Question: I wanted to design a translucent menubar, including menu and menu item, so I used , and to complete the code. That means my codes I just like to following one.
'''
import java.awt.BorderLayout;
import java.awt.Color;
import java.awt.Dimension;
import java.awt.Font;
import java.awt.Graphics;
import java.awt.Image;
import java.awt.Point;
import java.awt.Toolkit;
import java.awt.event.MouseAdapter;
import java.awt.event.MouseEvent;
import javax.swing.BorderFactory;
import javax.swing.JButton;
import javax.swing.JComponent;
import javax.swing.JFrame;
import javax.swing.JLabel;
import javax.swing.JMenu;
import javax.swing.JMenuBar;
import javax.swing.JMenuItem;
import javax.swing.JPanel;
import javax.swing.JPasswordField;
import javax.swing.JTextArea;
import javax.swing.JTextField;
import javax.swing.plaf.basic.BasicMenuItemUI;
import javax.swing.plaf.basic.BasicMenuUI;
public class Library extends JFrame {
private int FRAME_WIDTH = SizeCtrl.mainFrameSizeCtrl().width; // Main frame's width
private int FRAME_HEIGHT = SizeCtrl.mainFrameSizeCtrl().height; // Main frame's height
private String title = "Library Management System?"; // System name
private String copyright = "<html><b>Designer: RyougiChan &nbsp;&nbsp;&nbsp;&nbsp;&nbsp;&nbsp;&nbsp;"
+ "Email : ryougi.chan.fire@gmail.com<br/></b></html>"; // copyright in bottom
private String libImgURL = "res\Library.jpg";
private String mLogoURL = "res\ryougi_logo.png"; // designer logo
private String sLogoURL = "res\LMS.png"; // Systen logo
private String[] manage = new String[] {"Books M", "Personel M", "Other M", "System M"}; // text of menu
private String[] bookMng = new String[] {"borrow", " remand ", "buy", "donate ", "search"}; // text of menu items
private String[] userMng = new String[] {"operator", "student", "teacher"};
private String[] otherMng = new String[] {"authority", "fine"};
private String[] sysMng = new String[] {"Message", "Update"};
private Toolkit toolkit = Toolkit.getDefaultToolkit();; // Get system tookit
private final int SCREEN_WIDTH = toolkit.getScreenSize().width; // Get current screen width
private final int SCREEN_HEIGHT = toolkit.getScreenSize().height; // Get current screen height
private Color bgColor = new Color(0, 0, 0, 0.25f); // Background color most used
private Color fgColor = Color.WHITE; // Foreground color most used
private JPanel rootPanel; // Create a root panel
private JMenuBar jMenuBar; // A menu bar
private JMenu menu; // menus on menu bar
private JMenuItem menuItem; // items on menu
private JPanel bodyPanel; // A panel below the menu bar
private JPanel mlogo, slogo; // two logo container
private JPanel footPanel; // The last panel on root panel
private JLabel footLabel; // label on foot panel
private MenuMouseAdapter menuAdapter; // mouse event listener
private MenuItemMouseAdapter menuItemAdapter; // mouse event listener
public void initModule() {
/*
* RyougiModule is a class to include all of my self-define module
* RyougiModule.ImagePanel() is a panel to show a panel with background image
* RyougiModule.NoticeLabel() is a label which can set properties of font, bounds and etc.
*/
rootPanel = RyougiModule.ImagePanel(this, libImgURL, FRAME_WIDTH, FRAME_HEIGHT-30, 0, 0);
jMenuBar = new MainMenuBar();
bodyPanel = new JPanel();
footPanel = new JPanel();
footLabel = RyougiModule.NoticeLabel(footPanel, copyright, 16, null, fgColor);
}
public Library() {
super();
frameSizeCtrl();
setTitle(title);
setLocation(LocationCtrl.mainFrameLocationCtrl());
setDefaultCloseOperation(JFrame.EXIT_ON_CLOSE);
setLayout(null);
initModule();
rootPanel.setLayout(null);
rootPanel.setBackground(Color.PINK);
addBodyPanel();
addBodyDetail();
addFootPanel();
add(rootPanel);
setJMenuBar(addMenuBar());
setResizable(false);
}
/**
* Add a menu bar, and add menu into it.
* @return Return a menu bar with specific style.
*/
public JMenuBar addMenuBar() {
jMenuBar.setBackground(bgColor);
jMenuBar.setBorder(null);
jMenuBar.setPreferredSize(new Dimension(getWidth(), 40));
for (int i = 0; i < manage.length; i++) {
String s = manage[i];
addMenu(s);
switch (i) {
case 0:
addMenuItem(bookMng);
break;
case 1:
addMenuItem(userMng);
break;
case 2:
addMenuItem(otherMng);
break;
case 3:
addMenuItem(sysMng);
break;
default:
break;
}
}
return jMenuBar;
}
/**
* Add menu into menu bar
* @param s Text to display on menu
*/
public void addMenu (String s) {
menu = new JMenu(s);
menuAdapter = new MenuMouseAdapter(menu, bgColor, fgColor);
menu.setBorder(null);
menu.setBackground(bgColor);
menu.setForeground(fgColor);
menu.addMouseListener(menuAdapter);
jMenuBar.add(menu);
}
/**
* Add menu item to menu to display a drop down menu
* @param s Text to show on menu items
*/
public void addMenuItem (String[] s) {
for (int j = 0; j < s.length; j++) {
menuItem = new JMenuItem(s[j]);
menuItemAdapter = new MenuItemMouseAdapter(menuItem, bgColor, fgColor);
menuItem.setBackground(bgColor);
menuItem.setForeground(Color.BLUE);
menuItem.setBorder(null);
menuItem.setPreferredSize(new Dimension(60, 40));
menu.add(menuItem);
}
}
/**
* Add panel below the menu bar
* Including twoLogo
*/
public void addBodyPanel() {
bodyPanel.setLayout(null);
bodyPanel.setPreferredSize(new Dimension(getWidth(), getHeight() - 30 - getWidth()*57/800));
bodyPanel.setBackground(new Color(1.0f, 1.0f, 1.0f, 0.25f));
bodyPanel.setForeground(null);
bodyPanel.setBounds(0, 0, FRAME_WIDTH, FRAME_HEIGHT-110);
rootPanel.add(bodyPanel);
}
/**
* Add two logo to body panel
*/
public void addBodyDetail() {
int MLogoX = FRAME_WIDTH * 19/25, MLogoY = 30, // Location of mLogo;
SLogoX =FRAME_WIDTH * 13/20, SLogoY = FRAME_HEIGHT * 10/15; // Location of sLogo;
mlogo = new ImagePanel(mLogoURL, FRAME_WIDTH * 5/24, FRAME_WIDTH * 5/91, MLogoX, MLogoY); // ?????logo
bodyPanel.add(mlogo);
slogo = new ImagePanel(sLogoURL, FRAME_WIDTH * 5/16, FRAME_WIDTH * 5/64, SLogoX, SLogoY);
bodyPanel.add(slogo);
}
/**
* Add panel in bottom to display the copyright message
* Including a Jlabel to show message
*/
public void addFootPanel() {
footPanel.setBackground(new Color(0, 0, 0, 0));
footPanel.setForeground(null);
footLabel.setBackground(null);
footLabel.setForeground(fgColor);
footPanel.setBounds(0, FRAME_HEIGHT-110, FRAME_WIDTH,40);
footPanel.add(footLabel);
rootPanel.add(footPanel);
}
/**
* Control the size of frame
*/
public void frameSizeCtrl() {
Dimension dimension = SizeCtrl.mainFrameSizeCtrl();
setSize(dimension);
}
}
class MenuItemMouseAdapter extends MouseAdapter {
private JMenuItem menuItem;
private MenuItemUI menuItemUI;
public MenuItemMouseAdapter(JMenuItem menuItem, Color bgColor, Color fgColor) {
this.menuItem = menuItem;
menuItemUI = new MenuItemUI(bgColor, fgColor);
MenuItemExitedUI exitedUI = new MenuItemExitedUI();
}
@Override
public void mouseEntered(MouseEvent e) {
System.out.println("Entered");
menuItem.setUI(menuItemUI);
menuItem.setBorder(null);
}
@Override
public void mouseExited(MouseEvent e) {
System.out.println("Exited");
menuItem.setUI(null);
menuItem.setUI(menuItemUI);
menuItem.setBorder(null);
}
}
class MenuMouseAdapter extends MouseAdapter {
private JMenu menu;
private MenuUI menuUI;
public MenuMouseAdapter(JMenu menu, Color bgColor, Color fgColor) {
this.menu = menu;
this.menuUI = new MenuUI(bgColor, fgColor);
}
@Override
public void mouseEntered(MouseEvent e) {
menu.setUI(menuUI);
menu.setBorder(null);
}
}
class ImagePanel extends JPanel {
private Toolkit toolkit = Toolkit.getDefaultToolkit();
private String imgURL = "res\ryougi_img.png";
private int imgWidth, imgHeight, x, y;
public ImagePanel(String imgURL, int imgWidth, int imgHeight, int x, int y) {
this.imgURL = imgURL;
this.imgWidth = imgWidth;
this.imgHeight = imgHeight;
this.setBounds(x, y, imgWidth, imgHeight);
setBackground(new Color(0, 0, 0, 0));
}
@Override
protected void paintComponent(Graphics g) {
super.paintComponent(g);
Image img = toolkit.getImage(imgURL);
g.drawImage(img, 0, 0, imgWidth, imgHeight, this);
}
}
class MainMenuBar extends JMenuBar {
private Toolkit toolkit = Toolkit.getDefaultToolkit();
private String imgURL = "res\library_top.jpg";
public MainMenuBar() {
this.setForeground(Color.WHITE);
}
@Override
protected void paintComponent(Graphics g) {
super.paintComponent(g);
Image img = toolkit.getImage(imgURL);
g.drawImage(img, 0, 0, getWidth(), getHeight(), this);
}
}
class RyougiModule {
private static Color LIGHT_BLUE_COLOR = new Color(120, 150, 232); // Xi Tong Zhu Ti Yan Se
private static JPanel tPanel; // Dai Biao Qian De Shu Ru Kuang Mian Ban
private static JLabel tLabel;
private static JTextField tField;
private static JPanel pPanel; // Dai Biao Qian De Mi Ma Shu Ru Kuang Mian Ban
private static JLabel pLabel;
private static JPasswordField pField;
private static JPanel imgPanel; // Dai Bei Jing De Mian Ban
private static JButton colorBtn; // Dai Yan Se An Niu
private static JLabel nLabel; // Dai Yan Se Wen Ben
private static JTextArea tArea; // Wen Ben Qu Yu
/**
* Dai Biao Qian De Wen Ben Shu Ru Kuang ,Biao Qian Yan Se He Shu Ru Kuang Yan Se --> Color(120, 150, 232)
* @param c Fu Zu Jian
* @param label Biao Qian Xian Shi De Wen Ben
* @param text Shu Ru Kuang Xian Shi De Wen Ben
* @param x Dang Fu Bu Ju setLayout(null) Shi ,Zhong Xin Ding Wei Zu Jian De Shui Ping Wei Zhi
* @param y Dang Fu Bu Ju setLayout(null) Shi ,Zhong Xin Ding Wei Zu Jian De Chui Zhi Wei Zhi
*/
public static JPanel TextFieldWithLabel(JComponent c, String label, String text, int fontSize, int x, int y) {
tPanel = new JPanel();
tLabel = new JLabel(label);
tField = new JTextField(text);
tLabel.setForeground(LIGHT_BLUE_COLOR);
tLabel.setFont(new Font("", Font.BOLD, fontSize));
tField.setPreferredSize(new Dimension(180, 30));
tField.setBorder(BorderFactory.createEtchedBorder(LIGHT_BLUE_COLOR, LIGHT_BLUE_COLOR));
tField.setForeground(LIGHT_BLUE_COLOR);
tField.setBackground(null);
tPanel.setBounds(x, y, 280, 40);
tPanel.add(tLabel);
tPanel.add(tField);
return tPanel;
}
/**
* Dai Biao Qian De Wen Ben Shu Ru Kuang ,Biao Qian Yan Se He Shu Ru Kuang Yan Se --> Color(120, 150, 232)
* @param c Fu Zu Jian
* @param label Biao Qian Xian Shi De Wen Ben
* @param text Shu Ru Kuang Xian Shi De Wen Ben
*/
public static JPanel TextFieldWithLabel(JComponent c, String label, String text, int fontSize) {
tPanel = new JPanel();
tLabel = new JLabel(label);
tField = new JTextField(text);
tLabel.setForeground(LIGHT_BLUE_COLOR);
tLabel.setFont(new Font("", Font.BOLD, fontSize));
tField.setPreferredSize(new Dimension(180, 30));
tField.setBorder(BorderFactory.createEtchedBorder(LIGHT_BLUE_COLOR, LIGHT_BLUE_COLOR));
tField.setForeground(LIGHT_BLUE_COLOR);
tField.setBackground(null);
tPanel.add(tLabel);
tPanel.add(tField);
return tPanel;
}
/**
* Dai Biao Qian De Mi Ma Shu Ru Kuang ,Biao Qian Yan Se He Shu Ru Kuang Yan Se --> Color(120, 150, 232)
* @param c Fu Zu Jian
* @param label Biao Qian Xian Shi De Wen Ben
* @param text Shu Ru Kuang Xian Shi De Wen Ben
* @param x Dang Fu Bu Ju setLayout(null) Shi ,Zhong Xin Ding Wei Zu Jian De Shui Ping Wei Zhi
* @param y Dang Fu Bu Ju setLayout(null) Shi ,Zhong Xin Ding Wei Zu Jian De Chui Zhi Wei Zhi
*/
public static JPanel PasswordFieldWithLabel(JComponent c, String label, String text, int fontSize, int x, int y) {
pPanel = new JPanel();
pLabel = new JLabel(label);
pField = new JPasswordField(text);
pLabel.setForeground(LIGHT_BLUE_COLOR);
pLabel.setFont(new Font("", Font.BOLD, fontSize));
pField.setPreferredSize(new Dimension(180, 30));
pField.setBorder(BorderFactory.createEtchedBorder(LIGHT_BLUE_COLOR, LIGHT_BLUE_COLOR));
pField.setForeground(LIGHT_BLUE_COLOR);
pField.setBackground(null);
pPanel.setBounds(x, y, 240, 40);
pPanel.add(pLabel);
pPanel.add(pField);
return pPanel;
}
/**
* Dai Biao Qian De Mi Ma Shu Ru Kuang ,Biao Qian Yan Se He Shu Ru Kuang Yan Se --> Color(120, 150, 232) Qian Lan Se
* @param c Fu Zu Jian
* @param label Biao Qian Xian Shi De Wen Ben
* @param text Shu Ru Kuang Xian Shi De Wen Ben
*/
public static JPanel PasswordFieldWithLabel(JComponent c, String label, String text, int fontSize) {
pPanel = new JPanel();
pLabel = new JLabel(label);
pField = new JPasswordField(text);
pLabel.setForeground(LIGHT_BLUE_COLOR);
pLabel.setFont(new Font("", Font.BOLD, fontSize));
pField.setPreferredSize(new Dimension(180, 30));
pField.setBorder(BorderFactory.createEtchedBorder(LIGHT_BLUE_COLOR, LIGHT_BLUE_COLOR));
pField.setForeground(LIGHT_BLUE_COLOR);
pField.setBackground(null);
pPanel.add(pLabel);
pPanel.add(pField);
return pPanel;
}
/**
* Tu Pian Bei Jing Mian Ban ,Jia Zai Bei Jing Tu Pian Deng Qing Kuang Shi Yong
* @param c Fu Zu Jian
* @param imgURL Tu Pian De Cun Fang Lu Jing
* @param imgWidth She Zhi Tu Pian Kuan Du
* @param imgHeight She Zhi Tu Pian Gao Du
* @param x She Zhi Tu Pian Shui Ping Wei Zhi
* @param y She Zhi Tu Pian Chui Zhi Wei Zhi
*/
public static JPanel ImagePanel(JComponent c, String imgURL, int imgWidth, int imgHeight, int x, int y) {
imgPanel = new ImagePanel(imgURL, imgWidth, imgHeight, x, y);
return imgPanel;
}
/**
* Tu Pian Bei Jing Mian Ban ,Jia Zai Bei Jing Tu Pian Deng Qing Kuang Shi Yong
* @param f Fu Chuang Kou
* @param imgURL Tu Pian De Cun Fang Lu Jing
* @param imgWidth She Zhi Tu Pian Kuan Du
* @param imgHeight She Zhi Tu Pian Gao Du
* @param x She Zhi Tu Pian Shui Ping Wei Zhi
* @param y She Zhi Tu Pian Chui Zhi Wei Zhi
*/
public static JPanel ImagePanel(JFrame f, String imgURL, int imgWidth, int imgHeight, int x, int y) {
imgPanel = new ImagePanel(imgURL, imgWidth, imgHeight, x, y);
return imgPanel;
}
/**
* Bei Jing Yan Se Wei color De An Niu
* @param c Fu Zu Jian
* @param label An Niu Wen Ben
* @param color An Niu Bei Jing Yan Se
* @param btnWidth An Niu Kuan Du ,Duo Shu Qing Kuang Xia Ke She Wei 90
* @param btnHeight An Niu Gao Du ,Duo Shu Qing Kuang Xia Ke She Wei 30
* @param x An Niu De Shui Ping Wei Zhi
* @param y An Niu De Chui Zhi Wei Zhi
*/
public static JButton ColorButton(JComponent c, String label, int fontSize, Color color, int btnWidth, int btnHeight, int x, int y) {
colorBtn = new JButton(label);
colorBtn.setFont(new Font("", Font.BOLD, fontSize));
colorBtn.setBackground(color);
colorBtn.setForeground(Color.WHITE);
colorBtn.setBorder(null);
colorBtn.setPreferredSize(new Dimension(90, 30));
colorBtn.setBounds(x, y, btnWidth, btnHeight);
return colorBtn;
}
/**
* Bei Jing Yan Se Wei color De An Niu
* @param c Fu Zu Jian
* @param label An Niu Wen Ben
* @param color An Niu Bei Jing Yan Se
* @param btnWidth An Niu Kuan Du ,Duo Shu Qing Kuang Xia Ke She Wei 90
* @param btnHeight An Niu Gao Du ,Duo Shu Qing Kuang Xia Ke She Wei 30
*/
public static JButton ColorButton(JComponent c, String label, int fontSize, Color color, int btnWidth, int btnHeight) {
colorBtn = new JButton(label);
colorBtn.setFont(new Font("", Font.BOLD, fontSize));
colorBtn.setBackground(color);
colorBtn.setForeground(Color.WHITE);
colorBtn.setBorder(null);
colorBtn.setPreferredSize(new Dimension(90, 30));
return colorBtn;
}
/**
* Dai Yang Shi De Ti Shi Wen Ben Xin Xi ,Ju You Qian Jing Se (Wen Ben Yan Se )He Bei Jing Se Shu Xing ,Wei Zhi ,Kuan Gao Deng
* @param c Fu Zu Jian
* @param label Wen Ben Xin Xi
* @param fontSize Wen Ben Zi Ti Da Xiao
* @param bgColor Wen Ben Bei Jing Se
* @param fgColor Wen Ben Qian Jing Se (Wen Ben Yan Se )
* @param width Wen Ben Zu Jian Kuan Du
* @param height Wen Ben Zu Jian Gao Du
* @param x Wen Ben De Shui Ping Wei Zhi
* @param y Wen Ben De Chui Zhi Wei Zhi
*/
public static JLabel NoticeLabel(JComponent c, String label, int fontSize, Color bgColor, Color fgColor, int width, int height, int x, int y) {
nLabel = new JLabel(label);
nLabel.setFont(new Font("", Font.BOLD, fontSize));
nLabel.setBackground(bgColor);
nLabel.setForeground(fgColor);
nLabel.setBounds(x, y, width, height);
return nLabel;
}
/**
* Dai Yang Shi De Ti Shi Wen Ben Xin Xi ,Ju You Qian Jing Se (Wen Ben Yan Se )He Bei Jing Se Shu Xing Deng
* @param c Fu Zu Jian
* @param label Wen Ben Xin Xi
* @param fontSize Wen Ben Zi Ti Da Xiao
* @param bgColor Wen Ben Bei Jing Se
* @param fgColor Wen Ben Qian Jing Se (Wen Ben Yan Se )
*/
public static JLabel NoticeLabel(JComponent c, String label, int fontSize, Color bgColor, Color fgColor) {
nLabel = new JLabel(label);
nLabel.setFont(new Font("", Font.BOLD, fontSize));
nLabel.setBackground(bgColor);
nLabel.setForeground(fgColor);
return nLabel;
}
public static JTextArea MTextArea(String text,String fontName, int fontStyle, int fontSize, Color bgColor, Color fgColor, int width, int height, int x, int y) {
tArea = new JTextArea(text);
tArea.setFont(new Font(fontName, fontStyle, fontSize));
tArea.setEditable(false);
tArea.setBackground(bgColor);
tArea.setForeground(fgColor);
tArea.setLineWrap(true);
tArea.setBounds(x, y, width, height);
tArea.setBorder(null);
return tArea;
}
}
class LocationCtrl {
private static Toolkit toolkit = Toolkit.getDefaultToolkit(); // Xi Tong Gong Ju Bao
private static final int SCREEN_WIDTH = toolkit.getScreenSize().width; // Huo Qu Dang Qian Zhu Ping Mu Kuan Du
private static final int SCREEN_HEIGHT = toolkit.getScreenSize().height; // Huo Qu Dang Qian Zhu Ping Mu Gao Du
private static final double scale = SCREEN_WIDTH/SCREEN_HEIGHT; // Ping Mu Kuan Gao Bi
private static int FRAME_WIDTH; // Zhu Chuang Kou Kuan Du
private static int FRAME_HEIGHT; // Zhu Chuang Kou Gao Du
private static int MAIN_XL = (SCREEN_WIDTH - SCREEN_HEIGHT*8/5)/2; // Zhu Chuang Kou Shui Ping Wei Zhi (Kuan Ping ,Xia Tong )
private static int MAIN_YL = SCREEN_HEIGHT /20; // Zhu Chuang Kou Chui Zhi Wei Zhi
private static int OTHER_XL = (SCREEN_WIDTH - SCREEN_HEIGHT*4/5)/2; // Qi Ta Chuang Kou Shui Ping Wei Zhi
private static int OTHER_YL = SCREEN_HEIGHT *11/40; // Qi Ta Chuang Kou Chui Zhi Wei Zhi
private static int DIALOG_XL = (SCREEN_WIDTH - SCREEN_HEIGHT*8/15)/2; // Ti Shi Chuang Kou Shui Ping Wei Zhi
private static int DIALOG_YL = SCREEN_HEIGHT * 7/20; // Ti Shi Chuang Kou Chui Zhi Wei Zhi
private static int MAIN_XS = SCREEN_WIDTH /20; // Zhu Chuang Kou Shui Ping Wei Zhi (Zhai Ping ,Xia Tong )
private static int MAIN_YS= (SCREEN_HEIGHT - SCREEN_WIDTH * 81/160) /2; // Zhu Chuang Kou Chui Zhi Wei Zhi
private static int OTHER_XS = SCREEN_WIDTH * 11/40; // Qi Ta Chuang Kou Shui Ping Wei Zhi
private static int OTHER_YS = (SCREEN_HEIGHT - SCREEN_WIDTH * 81/320)/2; // Qi Ta Chuang Kou Chui Zhi Wei Zhi
private static int DIALOG_XS = SCREEN_WIDTH * 7/20; // Ti Shi Chuang Kou Shui Ping Wei Zhi
private static int DIALOG_YS = (SCREEN_HEIGHT - SCREEN_WIDTH * 27/160)/2; // Ti Shi Chuang Kou Chui Zhi Wei Zhi
/**
* Zhu Jie Mian Chuang Kou Chi Cun Kong Zhi
* Ru Guo Dang Qian Ping Mu Chi Cun Kuan Gao Bi Da Yu 16/9,She Zhi Chuang Kou Wei Zhi Wei Ping Mu Gao De 8/5 He 9/10
* Ru Guo Xiao Yu Deng Yu 16/9,She Zhi Chuang Kou Wei Zhi Wei Ping Mu Kuan De 9/10 He 81/160
*/
public static Point mainFrameLocationCtrl() {
if (scale > 16/9) {
return new Point(MAIN_XL, MAIN_YL);
} else {
return new Point(MAIN_XS, MAIN_YS);
}
}
/**
* Ti Shi Chuang Kou Chi Cun Kong Zhi
* Ru Guo Dang Qian Ping Mu Chi Cun Kuan Gao Bi Da Yu 16/9,She Zhi Chuang Kou Wei Zhi Wei Ping Mu Gao De 8/15 He 3/10
* Ru Guo Xiao Yu Deng Yu 16/9,She Zhi Chuang Kou Wei Zhi Wei Ping Mu Kuan De 3/10 He 27/160
*/
public static Point dialogLocationCtrl() {
if (scale > 16/9) {
return new Point(DIALOG_XL, DIALOG_YL);
} else {
return new Point(DIALOG_XS, DIALOG_YS);
}
}
/**
* Qi Ta Jie Mian Chuang Kou Chi Cun Kong Zhi
* Ru Guo Dang Qian Ping Mu Chi Cun Kuan Gao Bi Da Yu 16/9,She Zhi Chuang Kou Wei Zhi Wei Ping Mu Gao De 4/5 He 9/20
* Ru Guo Xiao Yu Deng Yu 16/9,She Zhi Chuang Kou Wei Zhi Wei Ping Mu Kuan De 9/20 He 81/320
*/
public static Point otherFrameLocationCtrl() {
if (scale > 16/9) {
return new Point(OTHER_XL, OTHER_YL);
} else {
return new Point(OTHER_XS, OTHER_YS);
}
}
}
class SizeCtrl {
private static Toolkit toolkit = Toolkit.getDefaultToolkit(); // Xi Tong Gong Ju Bao
private static final int SCREEN_WIDTH = toolkit.getScreenSize().width; // Huo Qu Dang Qian Zhu Ping Mu Kuan Du
private static final int SCREEN_HEIGHT = toolkit.getScreenSize().height; // Huo Qu Dang Qian Zhu Ping Mu Gao Du
private static final double scale = SCREEN_WIDTH/SCREEN_HEIGHT; // Ping Mu Kuan Gao Bi
private static int FRAME_WIDTH; // Zhu Chuang Kou Kuan Du
private static int FRAME_HEIGHT; // Zhu Chuang Kou Gao Du
/**
* Zhu Jie Mian Chuang Kou Chi Cun Kong Zhi
* Ru Guo Dang Qian Ping Mu Chi Cun Kuan Gao Bi Da Yu 16/9,She Zhi Chuang Kou Kuan Gao Chi Cun Wei Ping Mu Gao De 8/5 He 9/10
* Ru Guo Xiao Yu Deng Yu 16/9,She Zhi Chuang Kou Kuan Gao Chi Cun Wei Ping Mu Kuan De 9/10 He 81/160
*/
public static Dimension mainFrameSizeCtrl() {
if (scale > 16/9) {
FRAME_WIDTH = SCREEN_HEIGHT * 8/5;
FRAME_HEIGHT = SCREEN_HEIGHT * 9/10;
} else {
FRAME_WIDTH = SCREEN_WIDTH * 9/10;
FRAME_HEIGHT = SCREEN_WIDTH * 81/160;
}
return new Dimension(FRAME_WIDTH, FRAME_HEIGHT);
}
/**
* Ti Shi Chuang Kou Chi Cun Kong Zhi
* Ru Guo Dang Qian Ping Mu Chi Cun Kuan Gao Bi Da Yu 16/9,She Zhi Chuang Kou Kuan Gao Chi Cun Wei Ping Mu Gao De 8/15 He 3/10
* Ru Guo Xiao Yu Deng Yu 16/9,She Zhi Chuang Kou Kuan Gao Chi Cun Wei Ping Mu Kuan De 3/10 He 27/160
*/
public static Dimension dialogSizeCtrl() {
if (scale > 16/9) {
FRAME_WIDTH = SCREEN_HEIGHT * 8/15;
FRAME_HEIGHT = SCREEN_HEIGHT * 3/10;
} else {
FRAME_WIDTH = SCREEN_WIDTH * 3/10;
FRAME_HEIGHT = SCREEN_WIDTH * 27/160;
}
return new Dimension(FRAME_WIDTH, FRAME_HEIGHT);
}
/**
* Qi Ta Jie Mian Chuang Kou Chi Cun Kong Zhi
* Ru Guo Dang Qian Ping Mu Chi Cun Kuan Gao Bi Da Yu 16/9,She Zhi Chuang Kou Kuan Gao Chi Cun Wei Ping Mu Gao De 4/5 He 9/20
* Ru Guo Xiao Yu Deng Yu 16/9,She Zhi Chuang Kou Kuan Gao Chi Cun Wei Ping Mu Kuan De 9/20 He 81/320
*/
public static Dimension otherFrameSizeCtrl() {
if (scale > 16/9) {
FRAME_WIDTH = SCREEN_HEIGHT * 4/5;
FRAME_HEIGHT = SCREEN_HEIGHT * 9/20;
} else {
FRAME_WIDTH = SCREEN_WIDTH * 9/20;
FRAME_HEIGHT = SCREEN_WIDTH * 81/320;
}
return new Dimension(FRAME_WIDTH, FRAME_HEIGHT);
}
}
class MenuUI extends BasicMenuUI {
public MenuUI(Color bgColor, Color fgColor) {
super.selectionBackground = bgColor;
super.selectionForeground = fgColor;
}
}
class MenuItemUI extends BasicMenuItemUI {
public MenuItemUI(Color bgColor, Color fgColor) {
super.selectionBackground = bgColor;
super.selectionForeground = fgColor;
}
}
class MenuItemExitedUI extends BasicMenuItemUI {
public MenuItemExitedUI() {
super.selectionBackground = new Color(0, 0, 0, 0.25f);
super.selectionForeground = Color.WHITE;
}
}
'''
And I set all of these item's background to 'new Color(0,0,0,0.25f)'.
Them I got this result:

I am surprised to find that there exists a below my JMenuItem as the show. And the item has a right 'new Color(0,0,0,0.25f)' background as the show. By the way, I had set my main panel's background to a picture as the show.
Anyone can answer me where is this strage white background comes from? And how can I remove it or make it to invisible?
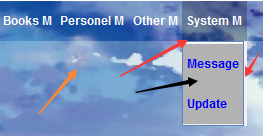
Answer: - <URL>
<URL>
- 'MetalLookAndFeel'
'''
import java.awt.*;
import java.awt.image.*;
import java.util.Objects;
import javax.swing.*;
import javax.swing.plaf.*;
public class MenuBarRootPaneTest {
private static final Color ALPHA_ZERO = new Color(0x0, true);
private static final Color POPUP_BACK = new Color(0, 0, 0, .25f);
private static JMenuBar createMenuBar() {
JMenuBar mb = new JMenuBar() {
@Override public Dimension getPreferredSize() {
Dimension d = super.getPreferredSize();
d.height = 36;
return d;
}
@Override public boolean isOpaque() {
return false;
}
@Override protected void paintComponent(Graphics g) {
super.paintComponent(g);
Graphics2D g2 = (Graphics2D) g.create();
g2.setPaint(POPUP_BACK);
g2.fillRect(0, 0, getWidth(), getHeight());
g2.dispose();
}
};
String[] menuKeys = {"File", "Edit", "Help"};
for (String key : menuKeys) {
mb.add(createMenu(key));
}
return mb;
}
private static JMenu createMenu(String key) {
JMenu menu = new TransparentMenu(key);
menu.add(new JMenuItem("JMenuItem 1"));
menu.add(new JMenuItem("JMenuItem 2"));
menu.add(new JMenuItem("JMenuItem 3"));
return menu;
}
public static void main(String... args) {
EventQueue.invokeLater(() -> {
//UIManager.put("MenuBar.background", POPUP_BACK);
UIManager.put("MenuBar.border", BorderFactory.createEmptyBorder());
UIManager.put("PopupMenu.border", BorderFactory.createEmptyBorder());
UIManager.put("Menu.foreground", Color.WHITE);
UIManager.put("Menu.background", ALPHA_ZERO);
UIManager.put("Menu.selectionBackground", POPUP_BACK);
UIManager.put("Menu.selectionForeground", Color.WHITE);
UIManager.put("Menu.borderPainted", Boolean.FALSE);
UIManager.put("MenuItem.foreground", Color.WHITE);
UIManager.put("MenuItem.background", ALPHA_ZERO);
UIManager.put("MenuItem.selectionBackground", POPUP_BACK);
UIManager.put("MenuItem.selectionForeground", Color.WHITE);
UIManager.put("MenuItem.borderPainted", Boolean.FALSE);
JFrame frame = new JFrame() {
@Override protected JRootPane createRootPane() {
return new JRootPane() {
//private final Image img = new ImageIcon("img.png").getImage();
private final TexturePaint texture = makeTexturePaint();
@Override protected void paintComponent(Graphics g) {
super.paintComponent(g);
Graphics2D g2 = (Graphics2D) g.create();
g2.setPaint(texture);
g2.fillRect(0, 0, getWidth(), getHeight());
//g2.drawImage(img, 0, 0, img.getWidth(this), img.getHeight(this), this);
g2.dispose();
}
@Override public boolean isOpaque() {
return true;
}
};
}
};
frame.getRootPane().setBackground(Color.BLUE);
((JComponent) frame.getContentPane()).setOpaque(false);
frame.setDefaultCloseOperation(WindowConstants.EXIT_ON_CLOSE);
frame.setJMenuBar(createMenuBar());
frame.setSize(320, 240);
frame.setLocationRelativeTo(null);
frame.setVisible(true);
});
}
// TranslucentPopupMenu
// http://ateraimemo.com/Swing/TranslucentPopupMenu.html
static class TranslucentPopupMenu extends JPopupMenu {
@Override public boolean isOpaque() {
return false;
}
@Override public void show(Component c, int x, int y) {
EventQueue.invokeLater(() -> {
Container p = getTopLevelAncestor();
if (p instanceof JWindow) {
System.out.println("Heavy weight");
((JWindow) p).setBackground(ALPHA_ZERO);
}
});
super.show(c, x, y);
}
@Override protected void paintComponent(Graphics g) {
Graphics2D g2 = (Graphics2D) g.create();
g2.setPaint(POPUP_BACK);
g2.fillRect(0, 0, getWidth(), getHeight());
g2.dispose();
}
}
static class TransparentMenu extends JMenu {
private JPopupMenu popupMenu;
protected TransparentMenu(String title) {
super(title);
}
@Override public boolean isOpaque() {
return false;
}
// Bug ID: JDK-<PHONE> JPopupMenu hardcoded i JMenu
// http://bugs.java.com/view_bug.do?bug_id=<PHONE>
private void ensurePopupMenuCreated() {
if (Objects.isNull(popupMenu)) {
this.popupMenu = new TranslucentPopupMenu();
popupMenu.setInvoker(this);
popupListener = createWinListener(popupMenu);
}
}
@Override public JPopupMenu getPopupMenu() {
ensurePopupMenuCreated();
return popupMenu;
}
@Override public JMenuItem add(JMenuItem menuItem) {
ensurePopupMenuCreated();
menuItem.setOpaque(false);
return popupMenu.add(menuItem);
}
@Override public Component add(Component c) {
ensurePopupMenuCreated();
if (c instanceof JComponent) {
((JComponent) c).setOpaque(false);
}
popupMenu.add(c);
return c;
}
@Override public void addSeparator() {
ensurePopupMenuCreated();
popupMenu.addSeparator();
}
@Override public void insert(String s, int pos) {
if (pos < 0) {
throw new IllegalArgumentException("index less than zero.");
}
ensurePopupMenuCreated();
popupMenu.insert(new JMenuItem(s), pos);
}
@Override public JMenuItem insert(JMenuItem mi, int pos) {
if (pos < 0) {
throw new IllegalArgumentException("index less than zero.");
}
ensurePopupMenuCreated();
popupMenu.insert(mi, pos);
return mi;
}
@Override public void insertSeparator(int index) {
if (index < 0) {
throw new IllegalArgumentException("index less than zero.");
}
ensurePopupMenuCreated();
popupMenu.insert(new JPopupMenu.Separator(), index);
}
@Override public boolean isPopupMenuVisible() {
ensurePopupMenuCreated();
return popupMenu.isVisible();
}
}
private static TexturePaint makeTexturePaint() {
int cs = 6;
int sz = cs * cs;
BufferedImage img = new BufferedImage(sz, sz, BufferedImage.TYPE_INT_ARGB);
Graphics2D g2 = img.createGraphics();
g2.setPaint(new Color(200, 200, 200, 50));
g2.fillRect(0, 0, sz, sz);
for (int i = 0; i * cs < sz; i++) {
for (int j = 0; j * cs < sz; j++) {
if ((i + j) % 2 == 0) {
g2.fillRect(i * cs, j * cs, cs, cs);
}
}
}
g2.dispose();
return new TexturePaint(img, new Rectangle(sz, sz));
}
}
'''